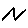
Label: zigzag